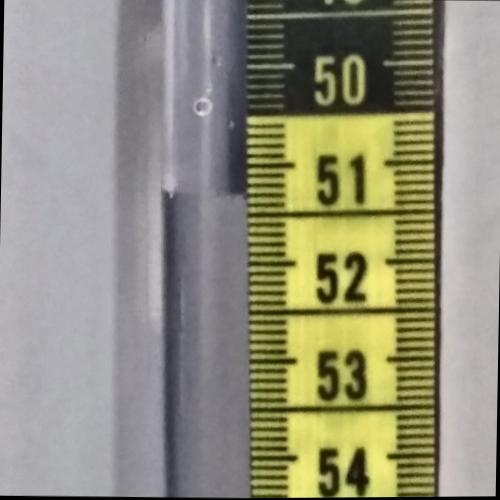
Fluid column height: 51.3 cm